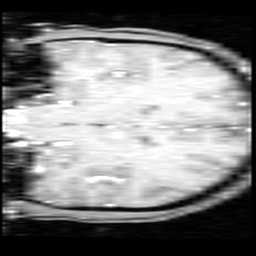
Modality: inplaneT1
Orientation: coronal
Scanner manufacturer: ge
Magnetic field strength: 3 T
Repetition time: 0.2 s
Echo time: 0.0036 s